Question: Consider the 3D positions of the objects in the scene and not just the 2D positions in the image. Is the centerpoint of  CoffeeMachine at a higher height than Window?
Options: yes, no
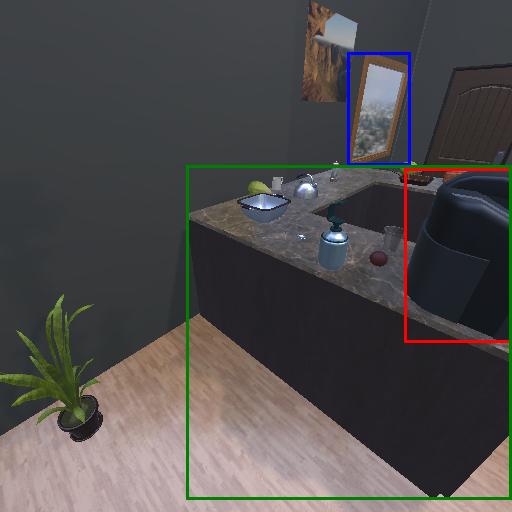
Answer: yes